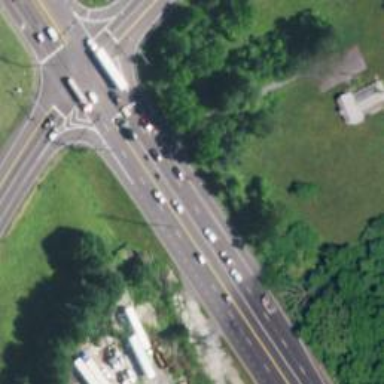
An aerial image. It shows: Trunk highway.